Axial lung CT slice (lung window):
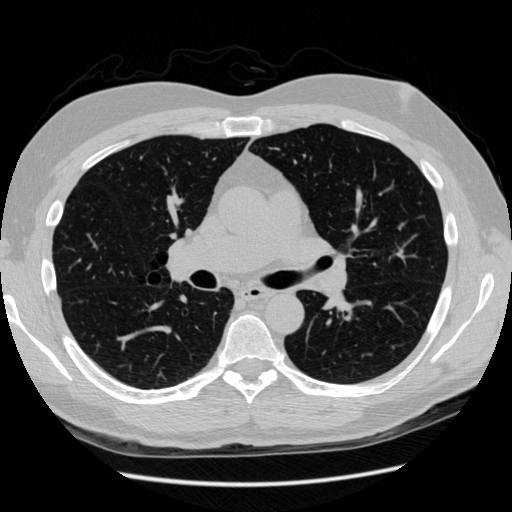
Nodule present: no